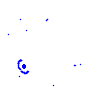
Particle: kaon